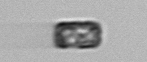
Label: Thalassiosira